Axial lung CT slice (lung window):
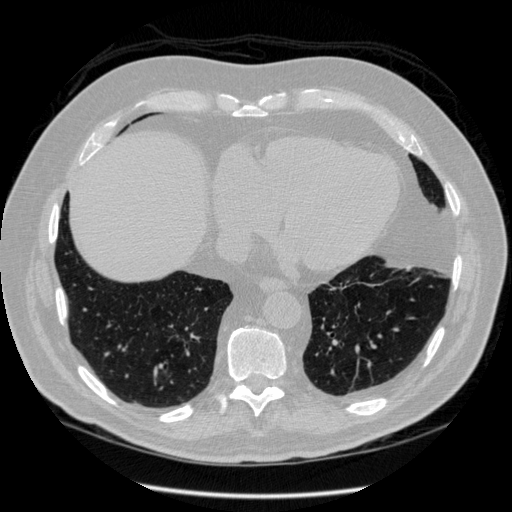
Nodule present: no